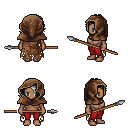
a pixel art fantasy rpg character, female body template, human, dark skin, brown tattered cape, red pants, white swoop hairstyle, cloth hood, spear, four views (front, back, left, right), 2x2 character sprite sheet, small pixel art, hard edges, no anti-aliasing